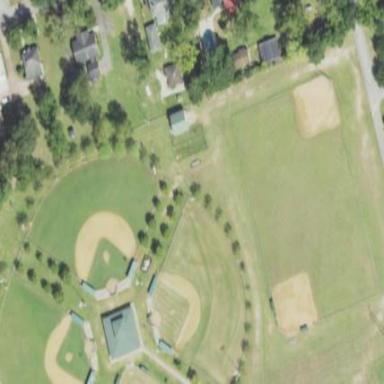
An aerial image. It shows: Baseball pitch for leisure land.